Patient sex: M
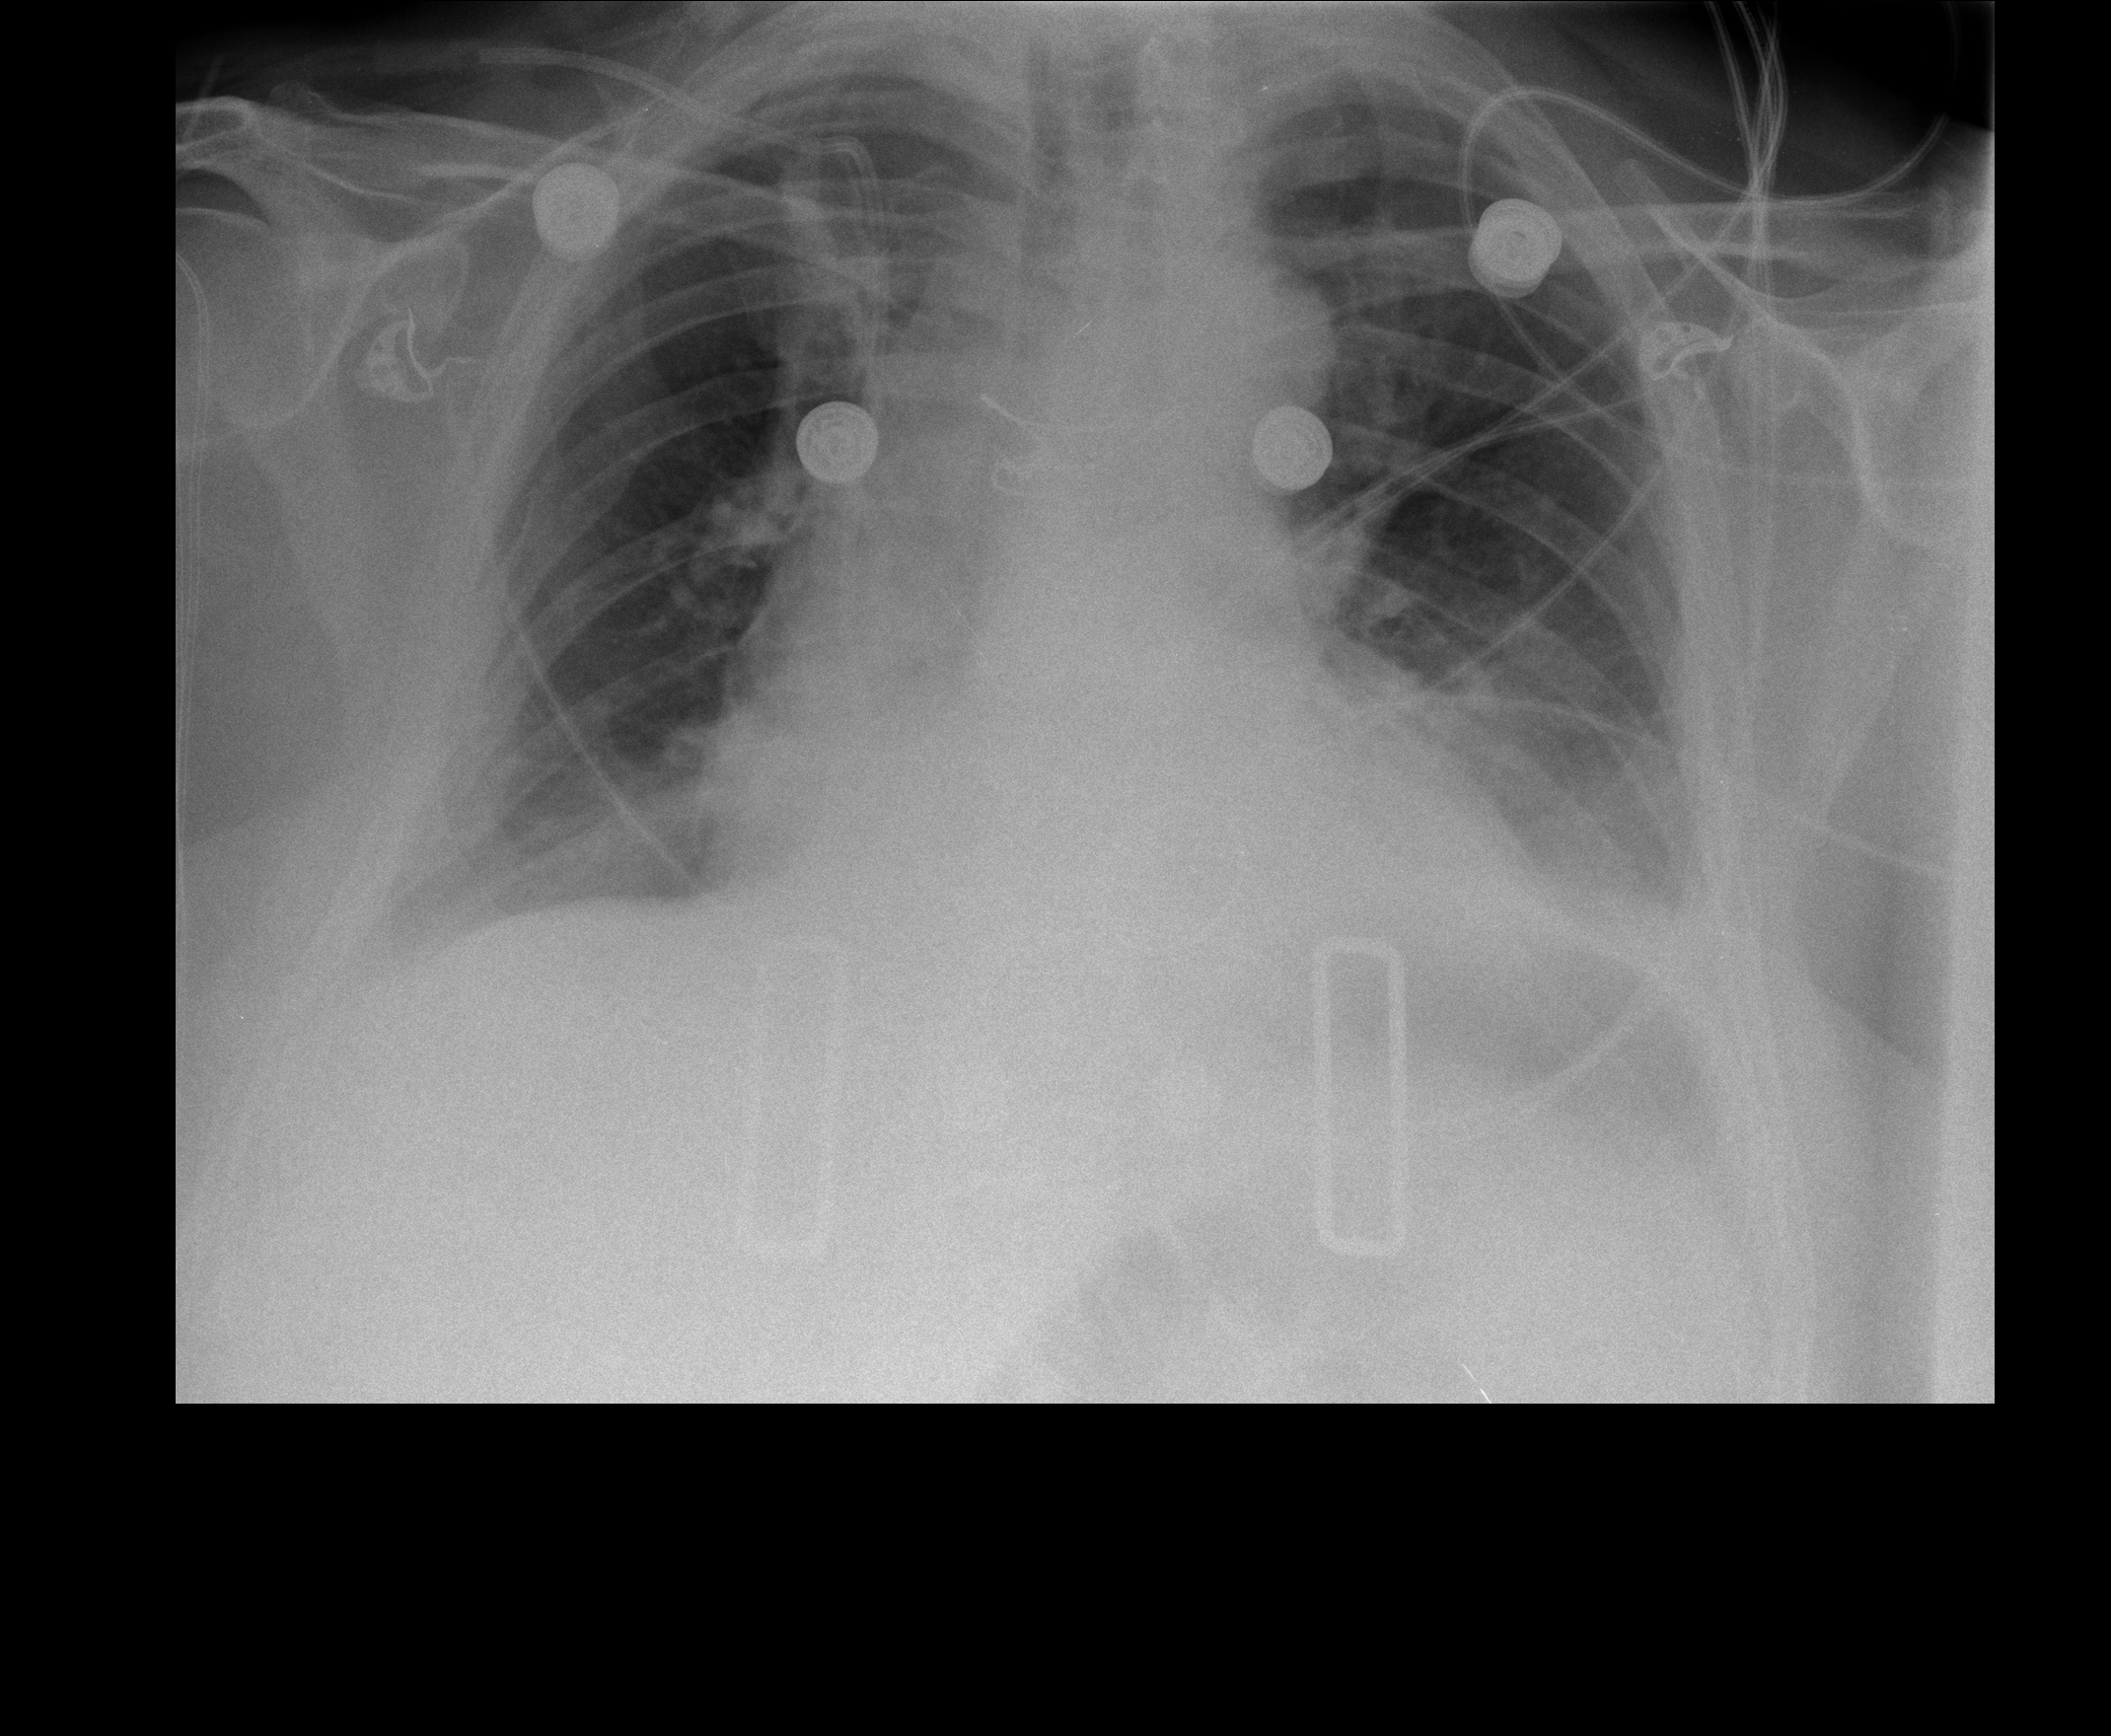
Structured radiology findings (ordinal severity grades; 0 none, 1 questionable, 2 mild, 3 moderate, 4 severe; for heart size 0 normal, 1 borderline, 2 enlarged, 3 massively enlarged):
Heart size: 2
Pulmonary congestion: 0
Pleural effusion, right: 2
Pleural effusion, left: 2
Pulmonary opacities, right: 0
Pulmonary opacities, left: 0
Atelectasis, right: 2
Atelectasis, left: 2